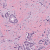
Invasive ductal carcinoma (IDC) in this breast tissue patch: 1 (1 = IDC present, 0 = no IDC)